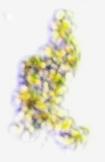
Label: Detritus